Question: I'm trying to setup a panel to display some information. I'm having trouble getting the autolay out to work as i want.
here's what I'm trying to do:

I have a headerView, a UIImageView and 5 labels. I want the labels to line up vertically and i want them 8 spacing from the UIImageView. I can line them up vertically easily enough:
'''
[contentView addConstraints:[NSLayoutConstraint constraintsWithVisualFormat:@"V:[headerView]-[acresLabel]-[addedLabel(==acresLabel)]-[typeLabel(==acresLabel)]-[zonesLabel(==acresLabel)]-[sceneLabel(==acresLabel)]-|"
options:0
metrics:nil
views:NSDictionaryOfVariableBindings(headerView, acresLabel, addedLabel, typeLabel, zonesLabel, sceneLabel)]];
'''
But getting them to line up off the image view is proving tedious/verbose:
'''
[contentView addConstraints:[NSLayoutConstraint constraintsWithVisualFormat:@"H:[imageView]-[acresLabel]"
options:0
metrics:nil
views:NSDictionaryOfVariableBindings(imageView, acresLabel)]];
[contentView addConstraints:[NSLayoutConstraint constraintsWithVisualFormat:@"H:[imageView]-[addedLabel]"
options:0
metrics:nil
views:NSDictionaryOfVariableBindings(imageView, addedLabel)]];
[contentView addConstraints:[NSLayoutConstraint constraintsWithVisualFormat:@"H:[imageView]-[typeLabel]"
options:0
metrics:nil
views:NSDictionaryOfVariableBindings(imageView, typeLabel)]];
[contentView addConstraints:[NSLayoutConstraint constraintsWithVisualFormat:@"H:[imageView]-[zonesLabel]"
options:0
metrics:nil
views:NSDictionaryOfVariableBindings(imageView, zonesLabel)]];
[contentView addConstraints:[NSLayoutConstraint constraintsWithVisualFormat:@"H:[imageView]-[sceneLabel]"
options:0
metrics:nil
views:NSDictionaryOfVariableBindings(imageView, sceneLabel)]];
'''
Seems like a better way to do this then set up a constraint for each label to the image view. I tried adding 'NSLayoutFormatAlignAllCenterX' to the first constrain, but it sets them all center to the content view's center X, doesn't line the label's center X up with each other. NSLayoutFormatAlignAllBaseline gives an error and crash when used vertically.
I'll have to do this again for the data (Acres: 'value').
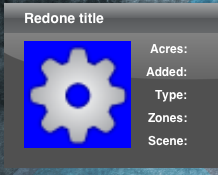
Answer: You're on the right track with 'NSLayoutFormatAlignAllCenterX'. All you need to do differently is isolate 'V:[headerView]-[acresLabel]' from the rest of the constraint, since you don't want 'headerView''s CenterX to be aligned with the 5 labels'.
'''
// NSDictionary* views ;
[NSLayoutConstraint constraintsWithVisualFormat:@"V:[headerView]-[acresLabel]" options:0 metrics:nil views:views] ;
// Use any of the horizontal NSLayoutFormats (NSLayoutFormatAlignAllLeft, NSLayoutFormatAlignAllRight, NSLayoutFormatAlignAllLeading, NSLayoutFormatAlignAllTrailing, NSLayoutFormatAlignAllCenterX)
[NSLayoutConstraint constraintsWithVisualFormat:@"V:[acresLabel]-[addedLabel(==acresLabel)]-[typeLabel(==acresLabel)]-[zonesLabel(==acresLabel)]-[sceneLabel(==acresLabel)]-|" options:NSLayoutFormatAlignAllCenterX metrics:0 views:views] ;
[NSLayoutConstraint constraintsWithVisualFormat:@"H:[imageView]-[acresLabel]" options:0 metrics:nil views:views] ;
'''